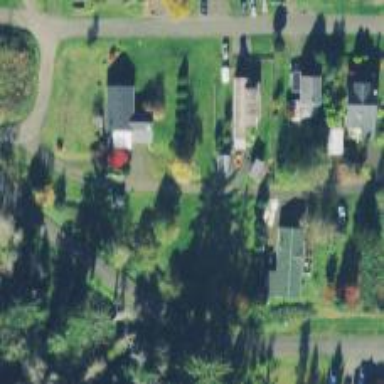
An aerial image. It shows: Alley classified as service road.